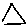
Label: triangle